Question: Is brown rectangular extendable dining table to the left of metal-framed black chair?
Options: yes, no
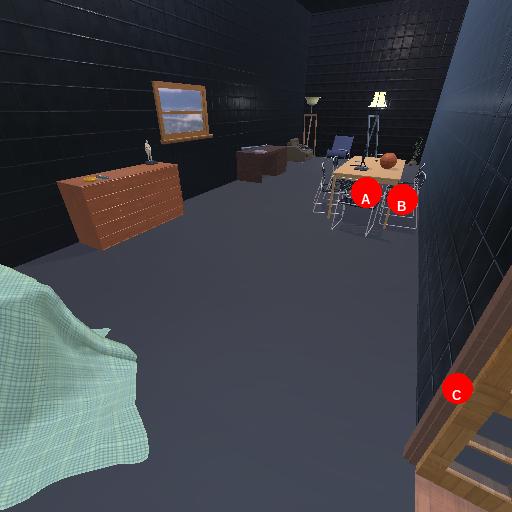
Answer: yes